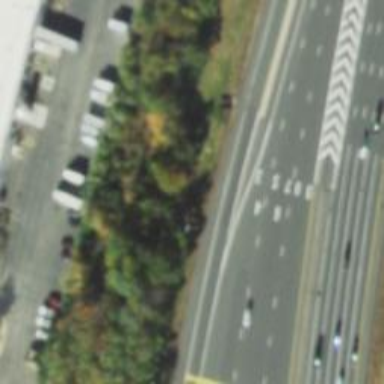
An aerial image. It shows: Motorway link with onramp.